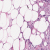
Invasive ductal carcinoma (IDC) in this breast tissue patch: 0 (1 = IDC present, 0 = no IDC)